Question: I've been trying on multiple machines, with multiple versions of Eclipse, JBoss Drools, and the Eclipse GEF (as stated in Drools docs as required).
I can't get them installed and working together, at all. See below for exact problem.

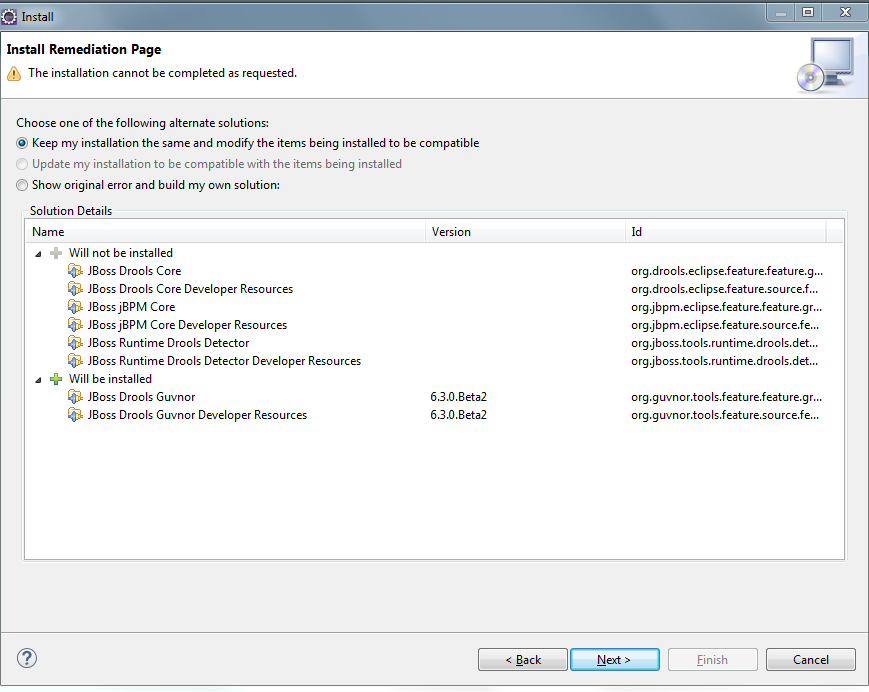
Answer: In your question text you refer to Drools, but not jBPM. The install is choking on jBPM. Perhaps try installing Drools without the jBPM stuff? I'm running Drools 6.2.0.Final on Luna SR2 without issues, and I don't have jBPM installed.
If you still have problems there, you could try what @laune suggested: Drools 6.2.0.Final.